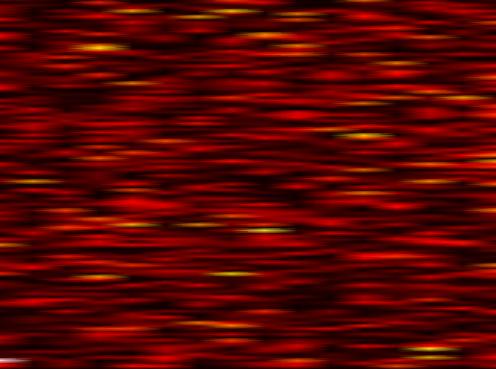
Label: FOFDM